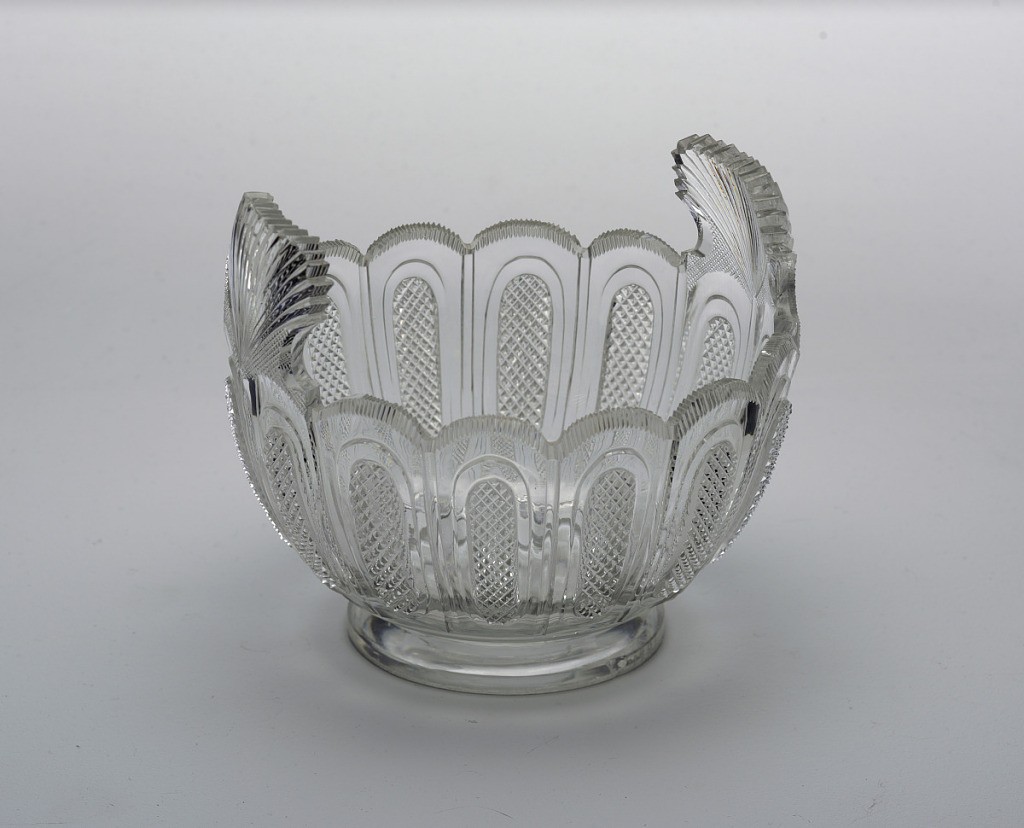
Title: Bowl
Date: ca. 1810–30
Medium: Glass
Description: Round body on short foot, 2 fan shaped handles extending up from scalloped lip; body cut with design of verticle sections each with oval panel of small diamonds, thin vertical fluting around lip, rayed flutes on handles; cutting very sharp.